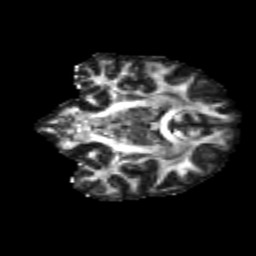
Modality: FA
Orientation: coronal
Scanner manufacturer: siemens
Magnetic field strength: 3 T
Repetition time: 4.16 s
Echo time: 0.0806 s